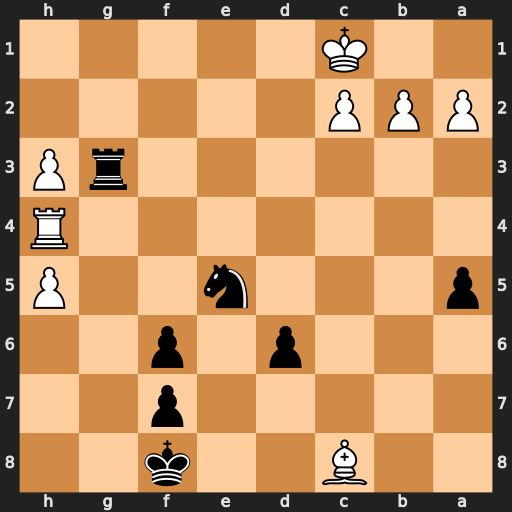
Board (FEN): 2B2k2/5p2/3p1p2/p3n2P/7R/6rP/PPP5/2K5
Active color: b
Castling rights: -
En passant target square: -
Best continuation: Rg1+ Kd2 Nf3+ Kc3 Nxh4